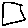
Label: square